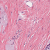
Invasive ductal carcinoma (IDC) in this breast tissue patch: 0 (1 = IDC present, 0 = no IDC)